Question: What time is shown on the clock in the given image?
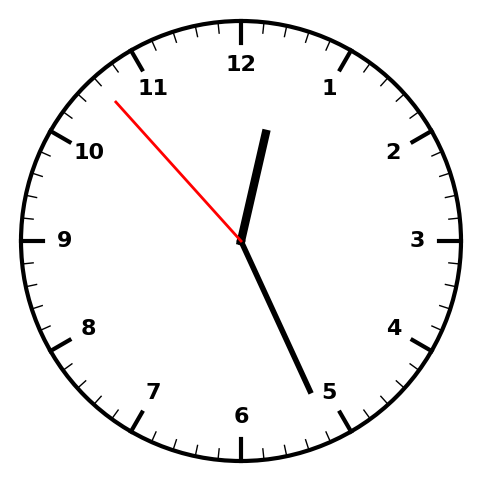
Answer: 12:25:53